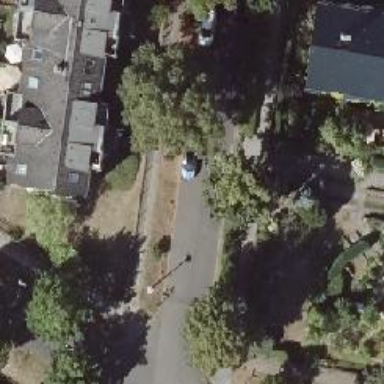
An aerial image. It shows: Footway.